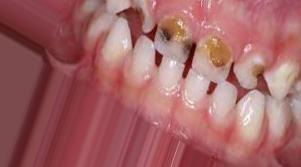
Condition: Caries